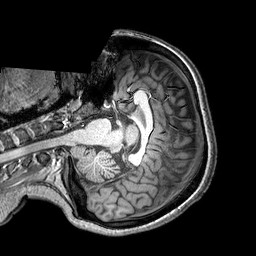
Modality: T1w
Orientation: axial
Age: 24
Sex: female
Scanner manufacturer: philips
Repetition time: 0.00896 s
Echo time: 0.0046 s